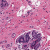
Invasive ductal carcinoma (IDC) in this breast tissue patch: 0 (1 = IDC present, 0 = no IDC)